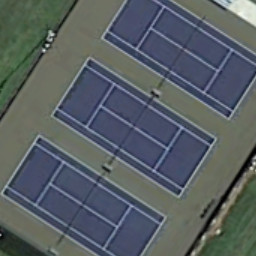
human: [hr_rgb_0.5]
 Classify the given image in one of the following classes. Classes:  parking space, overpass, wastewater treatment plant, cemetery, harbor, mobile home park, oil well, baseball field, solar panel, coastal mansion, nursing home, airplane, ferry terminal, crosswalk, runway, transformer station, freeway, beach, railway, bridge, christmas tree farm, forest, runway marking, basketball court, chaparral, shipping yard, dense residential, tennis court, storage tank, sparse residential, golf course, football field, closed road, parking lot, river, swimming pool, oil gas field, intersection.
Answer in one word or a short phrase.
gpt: tennis court